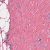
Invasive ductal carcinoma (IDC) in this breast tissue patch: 0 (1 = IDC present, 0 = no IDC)